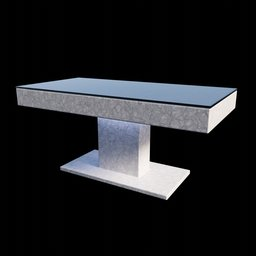
Label: furniture